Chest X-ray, AP view. Patient: 57 years old, sex F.
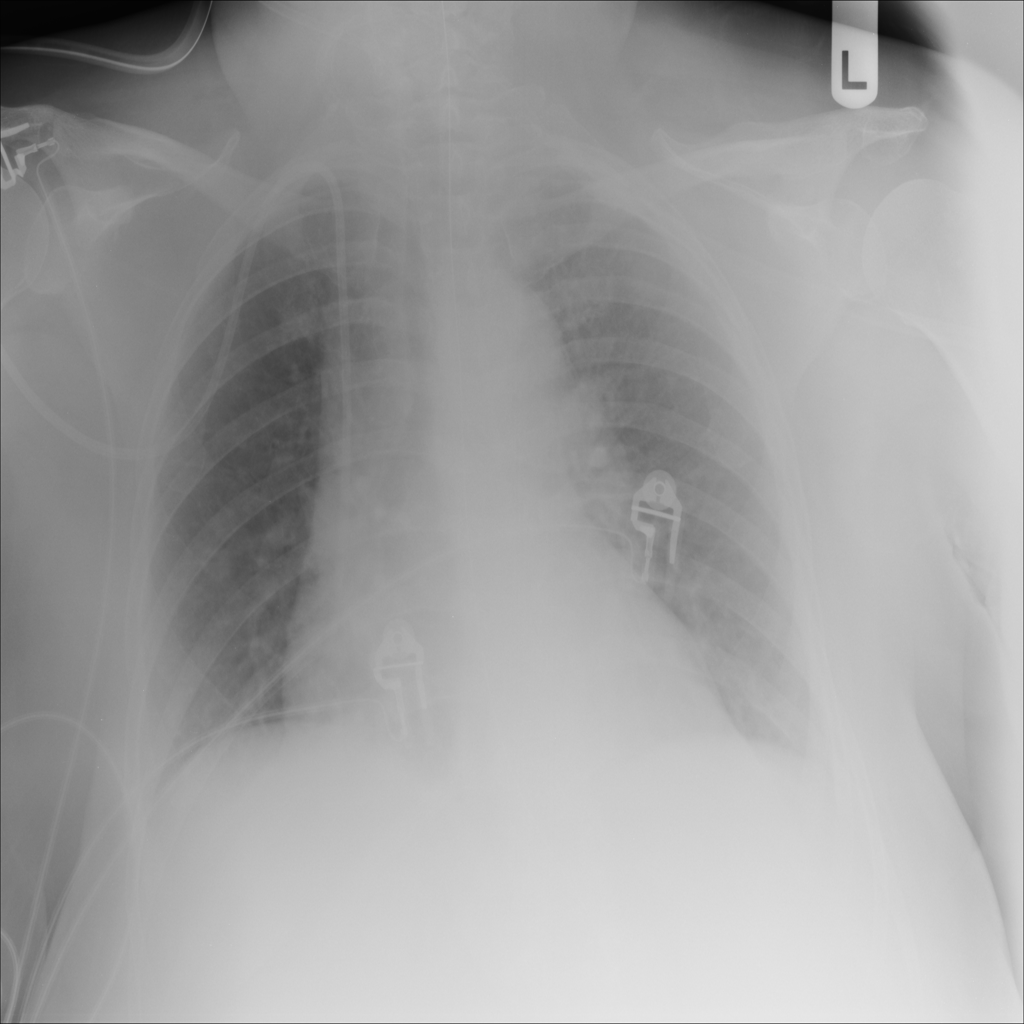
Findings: No Finding